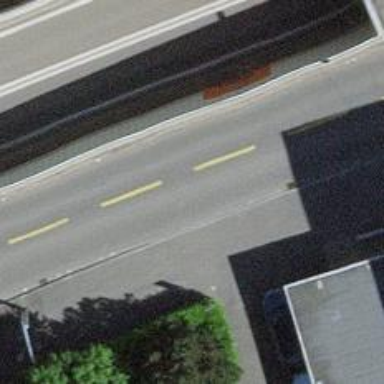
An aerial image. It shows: Asphalt road with primary highway designation. There is cycleway sharing the busway on the right side.